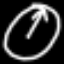
Label: clock